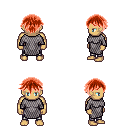
a pixel art fantasy rpg character, male body template, human, tanned skin, chain mail, metal pants, red short bangs hairstyle, four views (front, back, left, right), 2x2 character sprite sheet, small pixel art, hard edges, no anti-aliasing